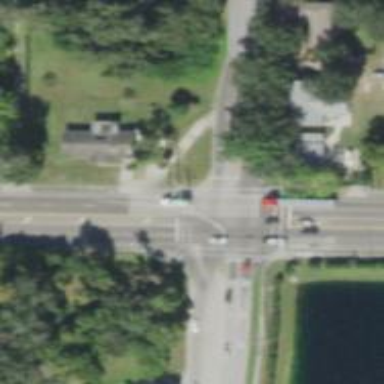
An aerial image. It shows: Crossing road.